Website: walmart
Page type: address-validator
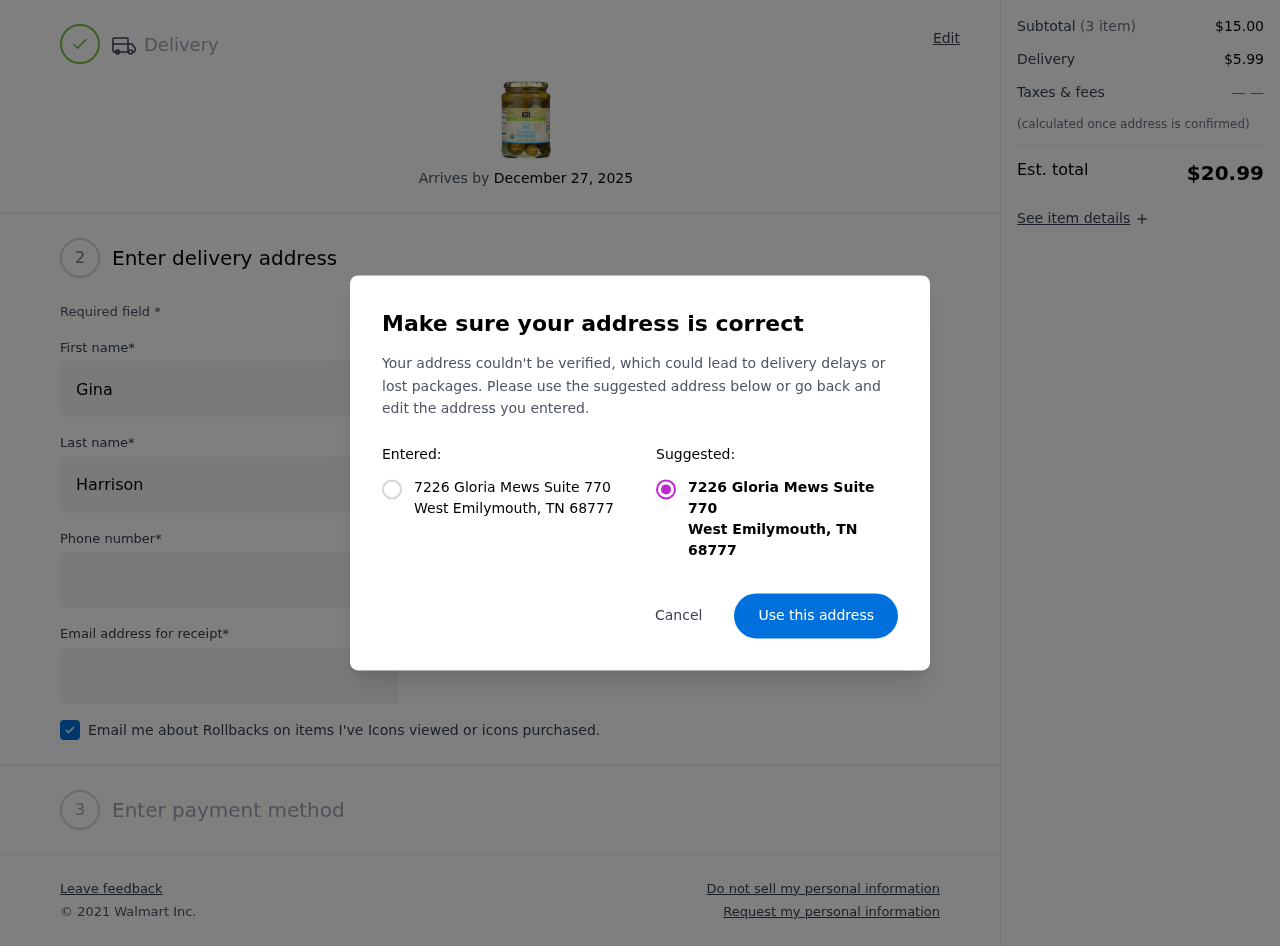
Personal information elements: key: PII_CITY
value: West Emilymouth
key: PII_POSTCODE
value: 68777
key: PII_STATE_ABBR
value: TN
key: PII_STREET
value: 7226 Gloria Mews Suite 770
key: PII_FIRSTNAME
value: Gina
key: PII_LASTNAME
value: Harrison
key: PII_STREET2
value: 6704 Aguilar Square Apt. 953
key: PII_PHONE
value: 3165488078
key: PII_EMAIL
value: gina.harrison@yahoo.com
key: PII_POSTCODE_FULL
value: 68777
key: PII_POSTCODE_NUMERIC
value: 68777
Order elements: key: ORDER_DELIVERY_DATE
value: December 27, 2025
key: ORDER_SUBTOTAL
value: $15.00
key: ORDER_SHIPPING_COST
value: $5.99
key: ORDER_TOTAL
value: $20.99